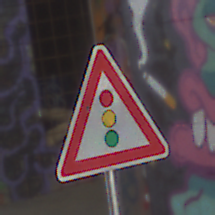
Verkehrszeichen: Lichtzeichenanlage
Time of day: Midday
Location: Roofed (Special)
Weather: Overcast
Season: NotSpecified
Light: Natural